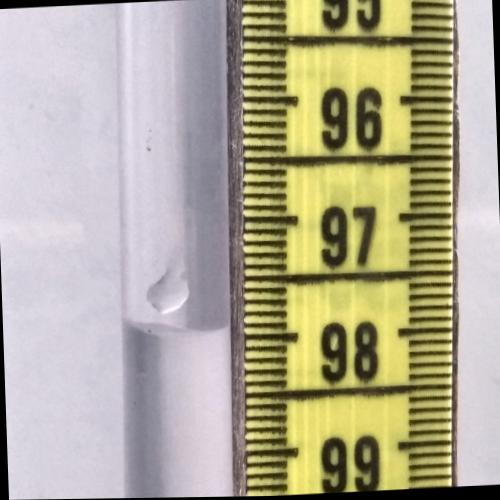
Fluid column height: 97.9 cm